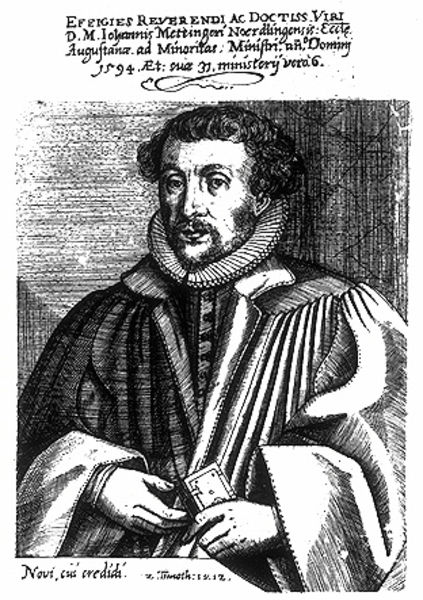
Titel: Bildnis des Johann Mettinger
Künstler: Dominicus Custos
Institution: (Seriendruck)
Schlagwörter: hand, mann, schatten, umhang, weiß, finger, frisur, grau, haar, hintergrund, holz, licht, mund, nase, ohr, profil, schwarz, skizze, stirn, vordergrund, zeichnung, blick, bart, arme, augen, bibel, falten, gesicht, kleidung, kragen, vollbart, ärmel, bildnis, halskrause, herr, hände, mühlsteinkragen, niederlande, portrait, porträt, signatur, vorhang, gewand, haare, mantel, reich, adel, händler, kaufmann, augenbrauen, brustbild, frontal, lippen, locken, ohren, renaissance, schrift, wangen, backen, grafik, graphik, karten, inschrift, robe, rüschen, knöpfe, revers, buch, druck, schnitt, schwarz-weiß, schraffur, radierung, stich, illustration, text, bleistift, krause, tinte, karte, talar, zitat, priester, adliger, kupferstich, spielkarten, latein, lateinisch, stick, gegenreformation, reformation, kape, pagenschnitt, nördlingen, ärmelaufschlag, strenger blick, armel, krangen, viri, reverendi, 1549, 1594, rainaissance, bibelspruch, halskranz, doctiss